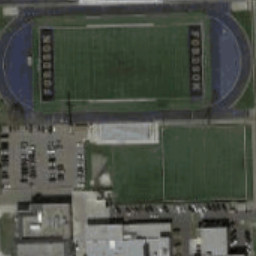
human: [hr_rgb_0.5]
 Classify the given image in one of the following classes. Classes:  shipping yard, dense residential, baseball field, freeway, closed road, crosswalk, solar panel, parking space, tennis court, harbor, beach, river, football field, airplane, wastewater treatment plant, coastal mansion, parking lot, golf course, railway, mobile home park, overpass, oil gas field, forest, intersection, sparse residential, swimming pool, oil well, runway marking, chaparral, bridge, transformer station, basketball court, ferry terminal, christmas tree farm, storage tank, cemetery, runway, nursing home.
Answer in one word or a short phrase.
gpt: football field